Question: Earlier today I was trying to get some text in my app to autoscroll through the lyrics of the song that was currently playing and I got an answer to use the animateWithDuration method to get the scroll to work properly. It worked fantastically until I noticed that when I use the following code, something covers up 80% of the textView in the same color as the textView background. When I swipe on the area covered (both in the simulator and on my test devices), the box (or whatever it is) disappears and all the text appears as normal. I know it's the method call of animateWithDuration, because I commented it out and the text isn't covered when I build and run with it not included in the project. Also I went into Interface Builder and changed the color of the textView to white (it was black along with the backgrounds of everything else in the view) to see if what was covering it had a black background as well. When I changed it to white, the text was still covered, this time by a white box. Again it's only the very first time I unhide the textView and populate it with the lyrics for the song. After I swipe across the covered area, any song I play the obstruction doesn't appear. Just the initial time until it's swiped away. Here is the code I'm using...
'''
// set the textView to start at the top of the document
[textView setContentOffset:CGPointZero];
CGPoint scrollPoint = textView.contentOffset;
// set the scroll point to the length of the text view, so it knows how far down to go
scrollPoint.y= [textView.text length];
'''
The following is what causes the text to get covered
'''
'// animate down to that point at the rate of the length of the song minus 20 seconds (so the lyrics can catch up to the song)
[UIView animateWithDuration:(self.myMusicPlayer.duration - 20)
delay:0
options:UIViewAnimationOptionAllowUserInteraction
animations:^(void) {self.textView.contentOffset = scrollPoint;}
completion:nil];'
'''
And here's a photo of the before and after swiping the boxed area.

Anyone have any idea what is covering the text or what I can do to get rid of it? Or another way I could autoscroll through the lyrics using another method besides animateWithDuration?
Here is the code I'm using to populate the textView with the lyrics.
'''
- (void)tableView:(UITableView *)tableView accessoryButtonTappedForRowWithIndexPath:(NSIndexPath *)indexPath { // determine which row was clicked
NSUInteger row = [indexPath row];
// get the song name from the array at the position clicked
NSString *rowString = [songNames objectAtIndex:row];
// load the lyrics for the song played into the textView
// load the text file for the song selected
NSString *lyrics = [[NSBundle mainBundle] pathForResource:rowString ofType:@"txt"];
NSString *fileContents = [NSString stringWithContentsOfFile:lyrics];
// set the textView to load the lyric sheet for the song selected
self.textView.text = fileContents; // more after this, but this is all that I'm doing with the textView
'''
Well, I've solved the issue of the black box covering the text, though I don't understand it. While I was formatting the text file to flow better with the lyrics, my carriage returns as well as breaking lines up cause the text to get covered. I deleted the contents of the text file and re-pasted the original, resulting in none of the text being covered up. So now I guess my quest is to figure out how to format the text in the text file without having the text covered up. Any suggestions?
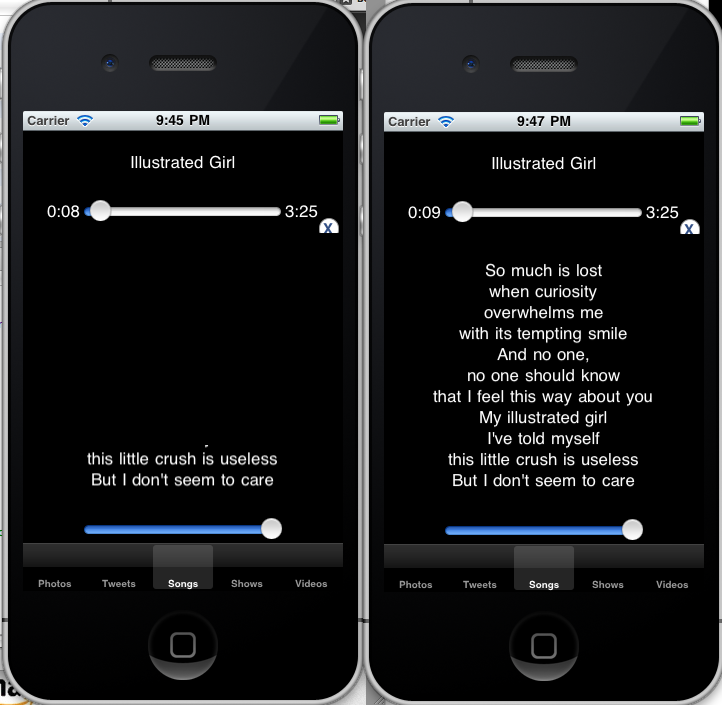
Answer: So apparently the text document was stored somewhere within the app, as I deleted all the text files in the resources folder and the text for the lyrics still appeared. I'm guessing it was using the size of the text files that were stored as anytime I made the text file smaller (by deleting lines from the double spacing), is where the problem came in. I formatted it how I wanted, and added a bunch of carriage returns at the end of my text document, and it works fine now.